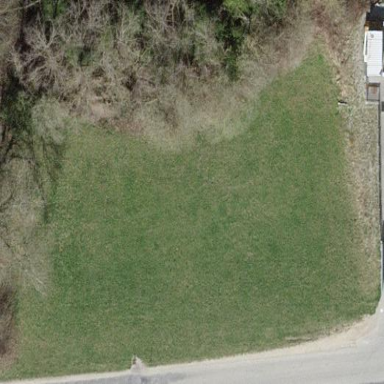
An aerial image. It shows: Area covered with grass.